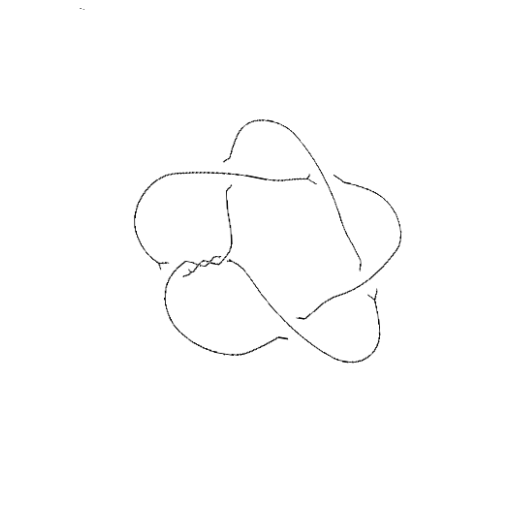
Crossing number: 8